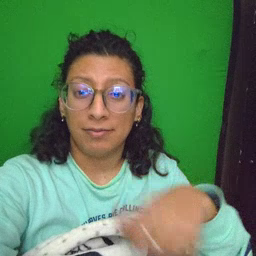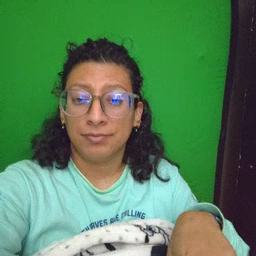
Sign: pretty